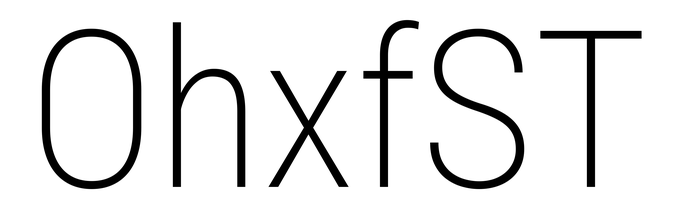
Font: Roboto_Condensed_ExtraLight